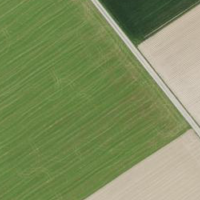
EUNIS habitat code: 52
Species observed at this site:
Polyommatus icarus